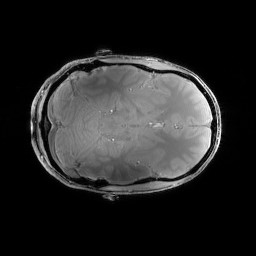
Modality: PDw
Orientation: axial
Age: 31
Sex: female
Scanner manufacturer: siemens
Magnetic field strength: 6.98 T
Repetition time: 1.3 s
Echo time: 0.00231 s